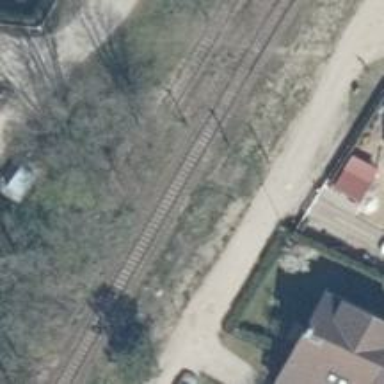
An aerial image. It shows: Railway signal.